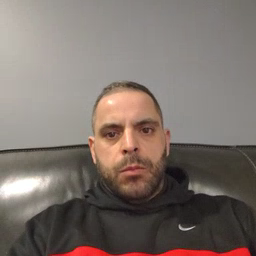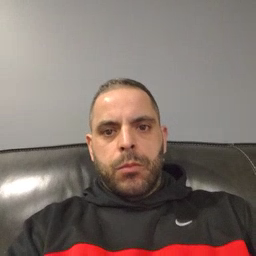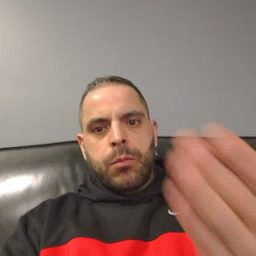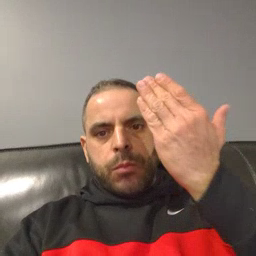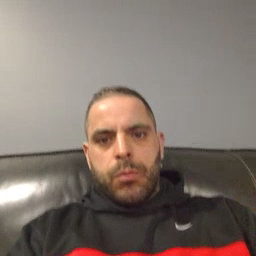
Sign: morning